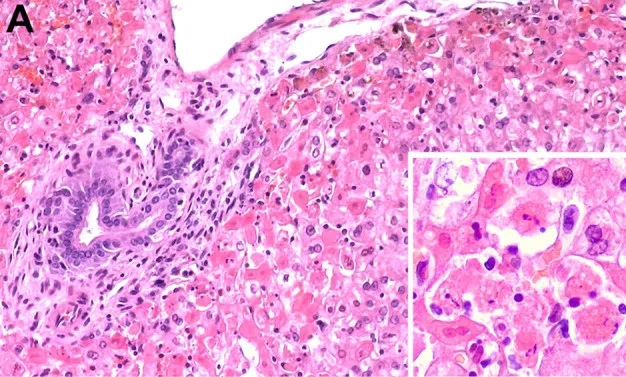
Liver with a severe generalized hepatocellular necrosis with hemorrhage, most evident in the periportal areas, H&E stain (A). Liver, detail of necrotic cells, H&E [(A) inset]. Liver.
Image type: pathology (h&e)